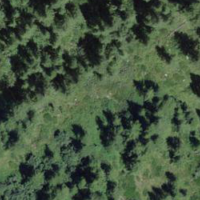
EUNIS habitat code: 44
Species observed at this site:
Polystichum lonchitis